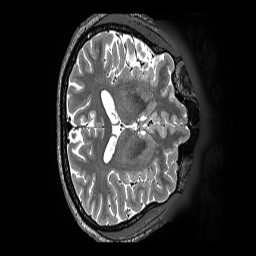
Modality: T2w
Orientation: axial
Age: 59
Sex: female